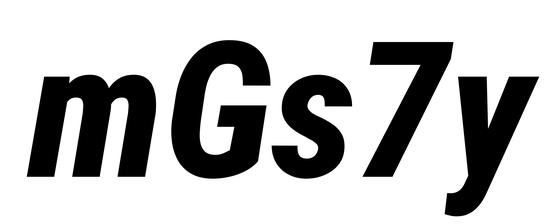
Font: Roboto-Italic_Condensed_ExtraBold_Italic